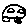
Label: car